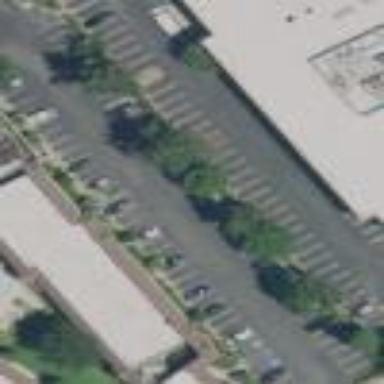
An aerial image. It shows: Street side parking area.